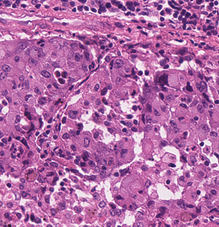
Tumor epithelial tissue: yes
Tumor-associated stroma tissue: yes
Normal tissue: no